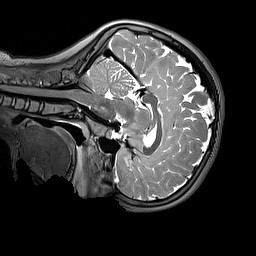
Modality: T2w
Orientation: sagittal
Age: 10
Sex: female
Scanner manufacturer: siemens
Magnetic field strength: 3 T
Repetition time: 3.2 s
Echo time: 0.408 s